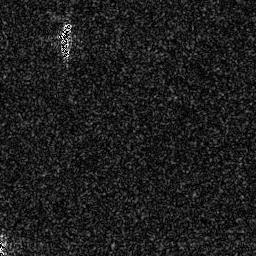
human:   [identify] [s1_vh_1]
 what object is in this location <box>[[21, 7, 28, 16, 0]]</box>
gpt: <ref>1 small ship at the top left</ref>